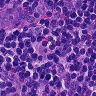
Metastatic tissue present: no